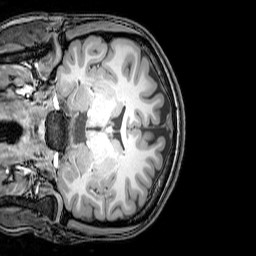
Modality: T1w
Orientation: coronal
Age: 20
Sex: female
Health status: healthy
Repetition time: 0.081 s
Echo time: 0.037 s